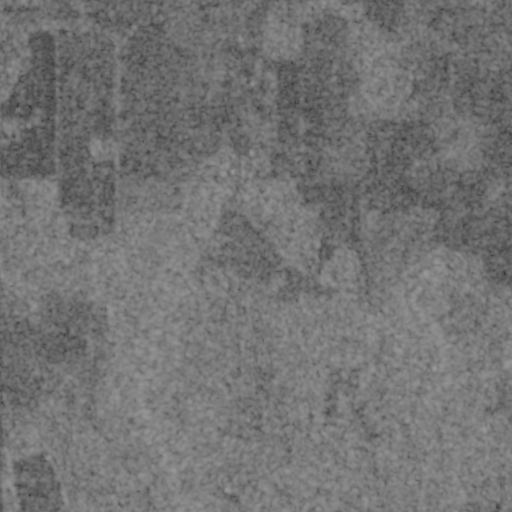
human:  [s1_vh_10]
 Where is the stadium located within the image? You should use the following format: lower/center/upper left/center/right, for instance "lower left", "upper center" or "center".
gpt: The stadium is located in the center left of the image.
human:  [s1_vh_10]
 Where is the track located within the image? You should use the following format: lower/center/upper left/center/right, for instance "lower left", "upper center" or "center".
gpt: The track is located in the center left of the image.
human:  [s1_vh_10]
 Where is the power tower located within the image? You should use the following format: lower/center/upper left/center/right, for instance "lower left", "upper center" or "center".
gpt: There is no power tower in the image.

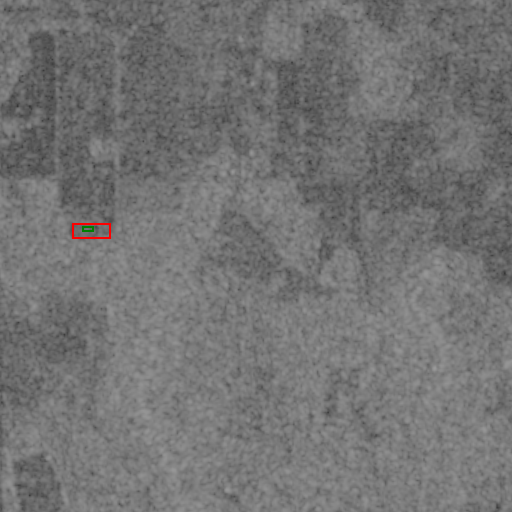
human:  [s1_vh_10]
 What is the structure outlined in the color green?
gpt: The structure outlined in green is a stadium.
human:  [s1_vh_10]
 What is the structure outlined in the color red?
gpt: The structure outlined in red is a track.
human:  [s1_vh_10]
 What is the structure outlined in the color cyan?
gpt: There is no cyan outline.